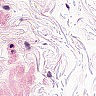
Metastatic tissue present: no